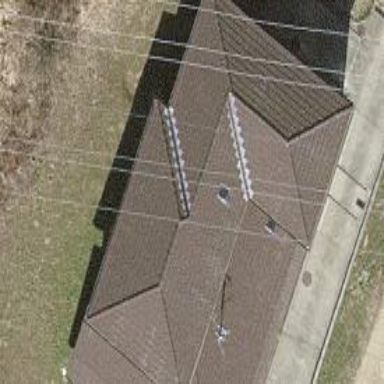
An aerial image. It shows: Distribution power substation located in building.